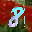
Label: 8